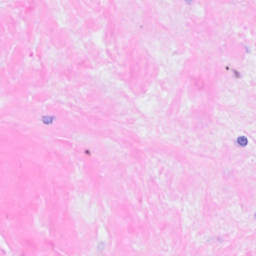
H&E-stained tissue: Breast